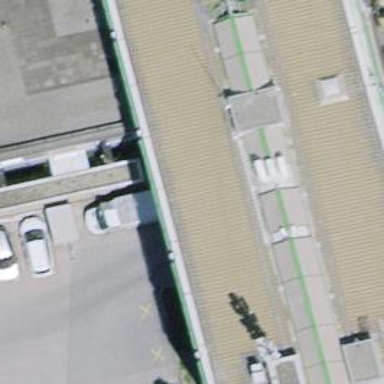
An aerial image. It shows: Office building.